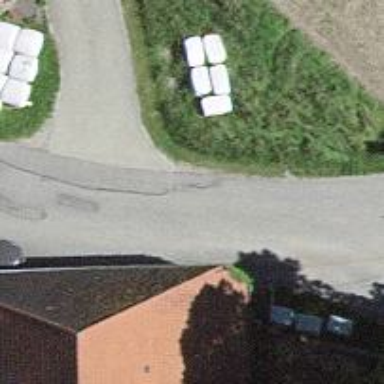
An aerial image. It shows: Bus stop along the road.